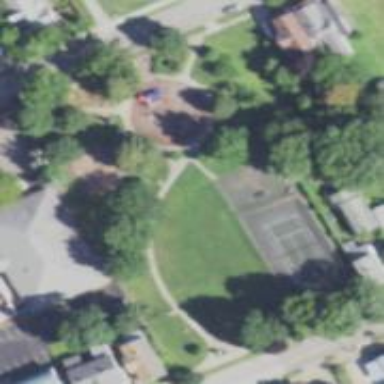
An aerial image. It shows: Park.